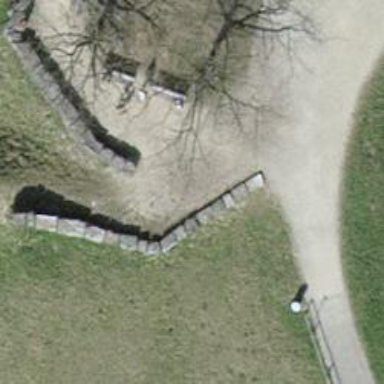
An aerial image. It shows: Wall barrier.